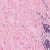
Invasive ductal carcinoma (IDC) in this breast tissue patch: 0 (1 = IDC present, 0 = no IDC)